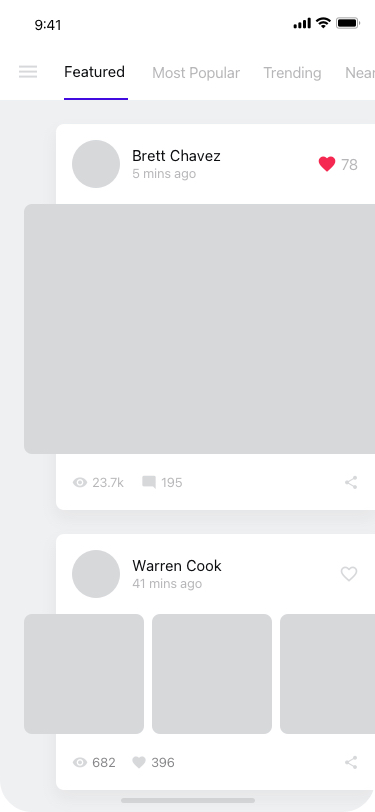
Text in this UI design:
Featured
Most Popular
Trending
Nearby
Brett Chavez
5 mins ago
23.7k
195
78
Warren Cook
41 mins ago
682
396